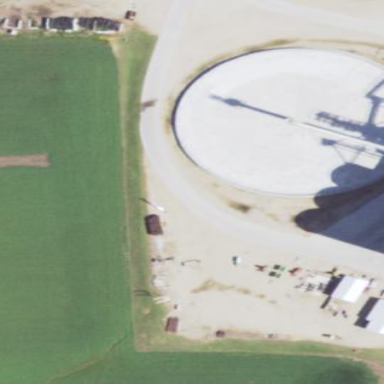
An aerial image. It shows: Industrial building with tank structure.